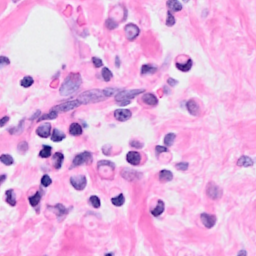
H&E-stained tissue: Breast